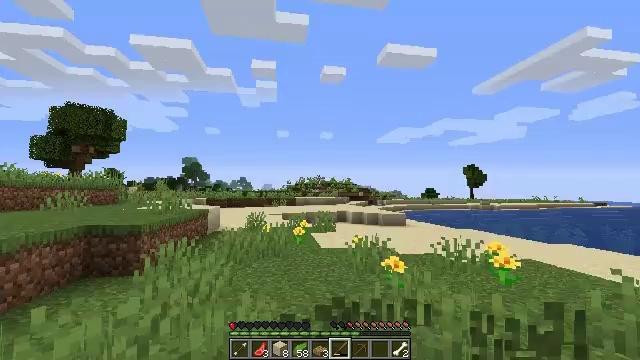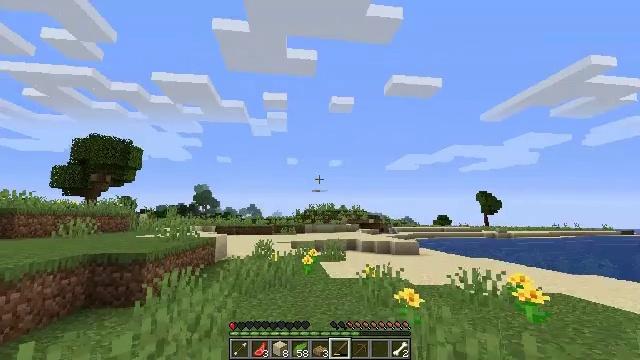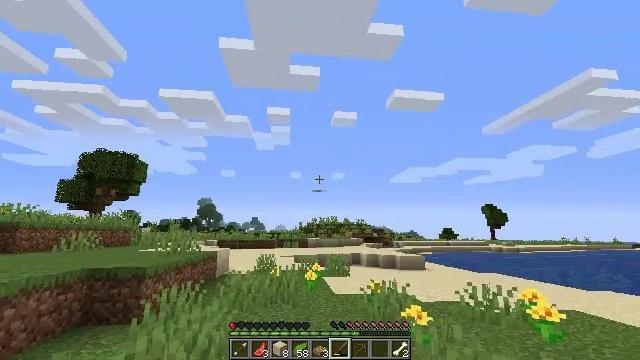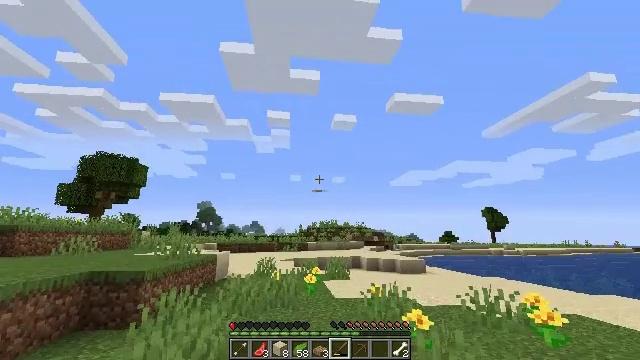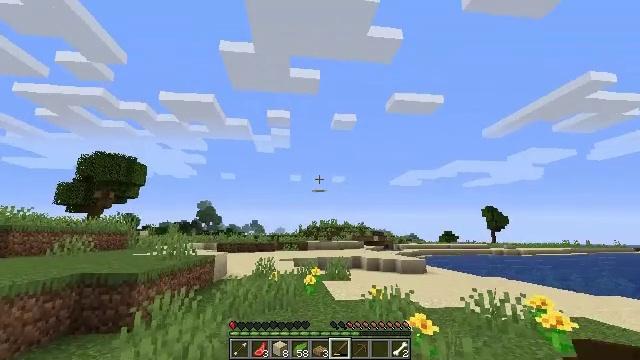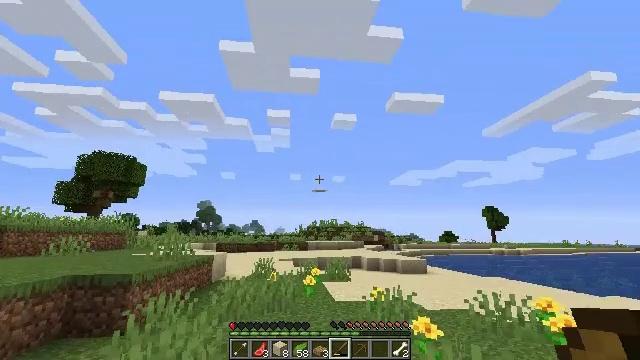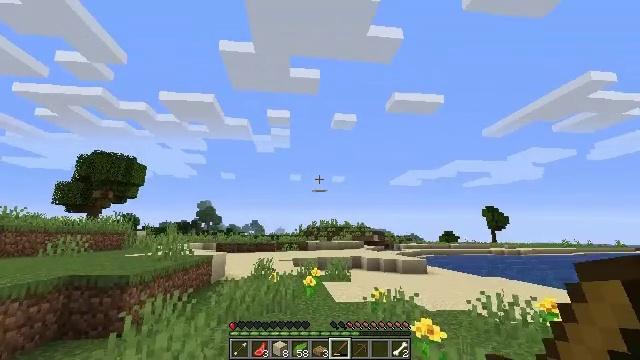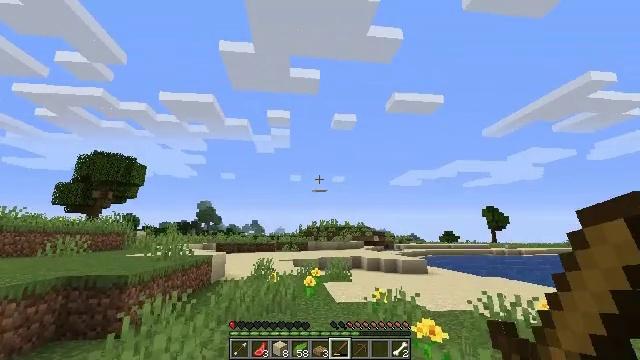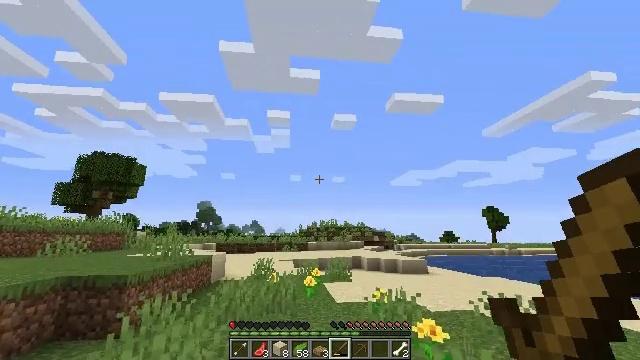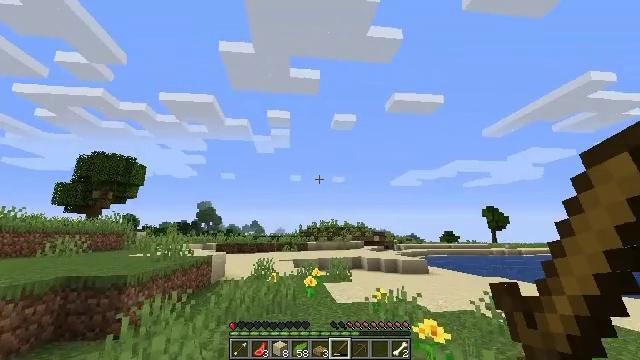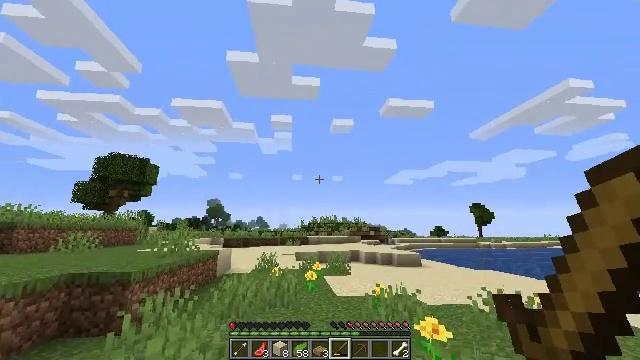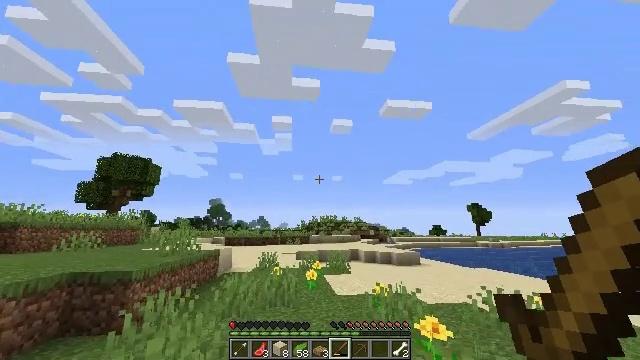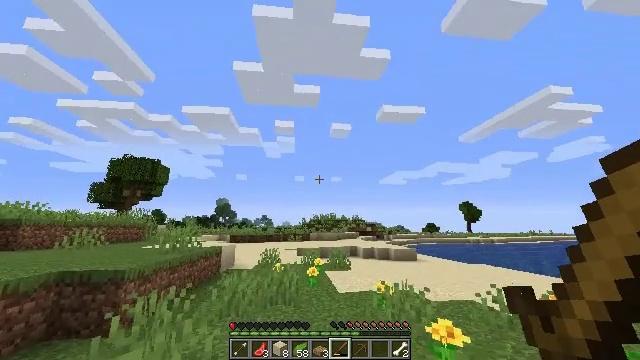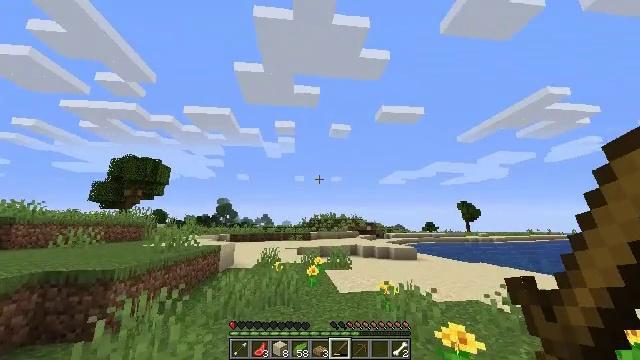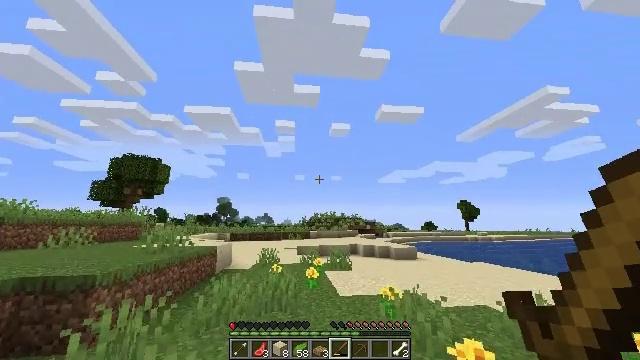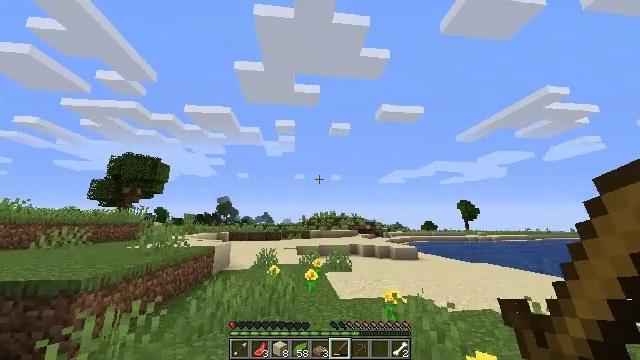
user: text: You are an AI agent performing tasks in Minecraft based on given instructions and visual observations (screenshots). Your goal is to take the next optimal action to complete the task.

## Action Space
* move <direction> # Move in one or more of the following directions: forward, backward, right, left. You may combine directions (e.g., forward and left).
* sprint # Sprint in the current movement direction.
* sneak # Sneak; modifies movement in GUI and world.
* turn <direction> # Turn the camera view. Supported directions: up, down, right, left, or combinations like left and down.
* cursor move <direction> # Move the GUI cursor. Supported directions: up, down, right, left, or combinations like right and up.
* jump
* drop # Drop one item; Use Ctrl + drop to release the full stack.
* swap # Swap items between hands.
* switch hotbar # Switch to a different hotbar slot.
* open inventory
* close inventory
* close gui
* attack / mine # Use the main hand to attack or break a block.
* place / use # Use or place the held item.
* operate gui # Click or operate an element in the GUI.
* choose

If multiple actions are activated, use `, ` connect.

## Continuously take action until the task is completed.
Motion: motion action
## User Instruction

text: Collect some oak leaves.
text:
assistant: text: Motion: turn left and up
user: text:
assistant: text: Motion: turn up
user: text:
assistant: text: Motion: move forward
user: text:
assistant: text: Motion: move forward
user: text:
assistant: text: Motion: no_op
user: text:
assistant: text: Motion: no_op
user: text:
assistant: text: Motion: no_op
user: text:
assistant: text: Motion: no_op
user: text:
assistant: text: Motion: move forward
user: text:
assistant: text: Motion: move forward
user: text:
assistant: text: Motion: move forward
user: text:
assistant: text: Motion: move forward
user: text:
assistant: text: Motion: move forward
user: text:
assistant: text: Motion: move forward
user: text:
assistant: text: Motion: move forward
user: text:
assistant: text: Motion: move forward
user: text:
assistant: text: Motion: move forward
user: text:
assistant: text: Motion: move forward, turn right
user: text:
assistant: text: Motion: move forward, turn right
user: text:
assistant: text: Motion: move forward
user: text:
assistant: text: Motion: move forward
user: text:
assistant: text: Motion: move forward
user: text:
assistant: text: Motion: move forward
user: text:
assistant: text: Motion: move forward
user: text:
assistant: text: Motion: move forward
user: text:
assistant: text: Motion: move forward
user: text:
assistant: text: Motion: move forward
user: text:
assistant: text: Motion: move forward, turn left
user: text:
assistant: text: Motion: move forward
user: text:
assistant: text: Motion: move forward